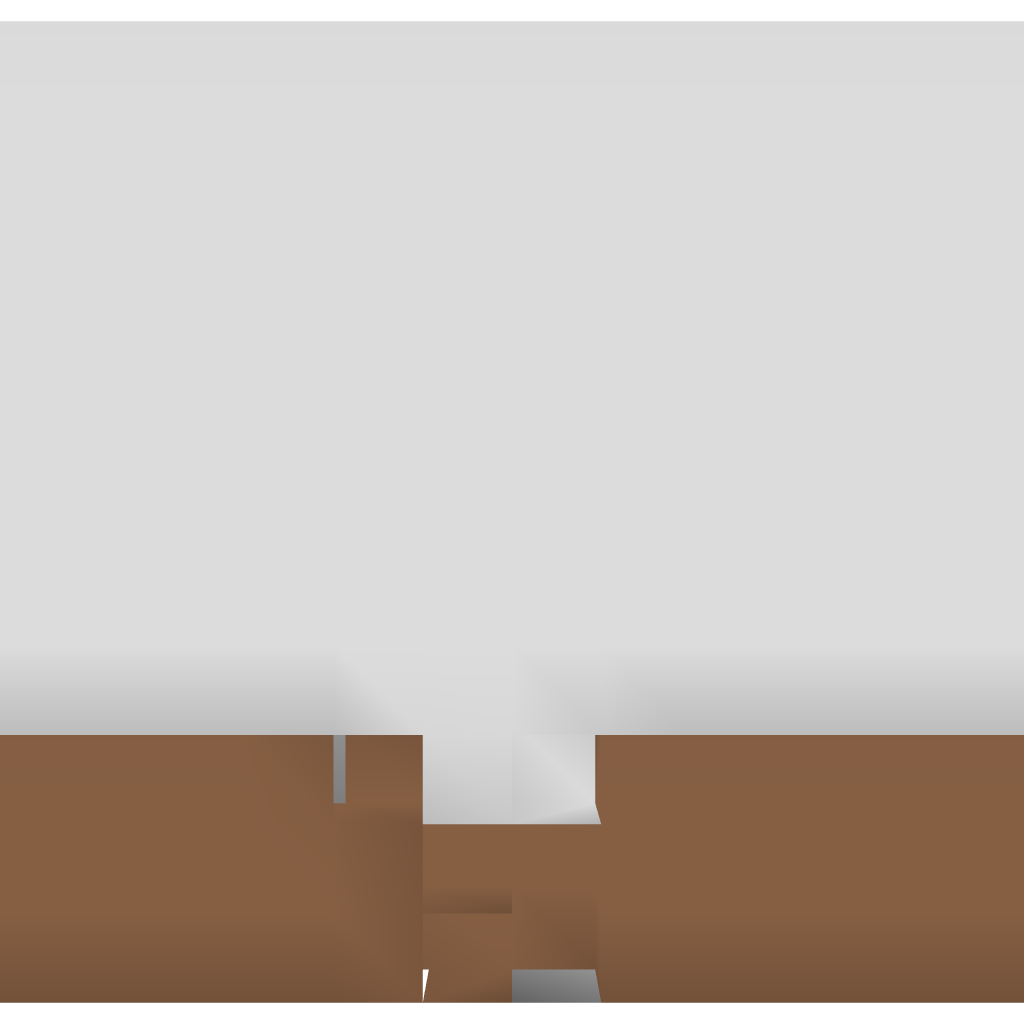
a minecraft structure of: luck tester/slot machine